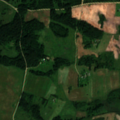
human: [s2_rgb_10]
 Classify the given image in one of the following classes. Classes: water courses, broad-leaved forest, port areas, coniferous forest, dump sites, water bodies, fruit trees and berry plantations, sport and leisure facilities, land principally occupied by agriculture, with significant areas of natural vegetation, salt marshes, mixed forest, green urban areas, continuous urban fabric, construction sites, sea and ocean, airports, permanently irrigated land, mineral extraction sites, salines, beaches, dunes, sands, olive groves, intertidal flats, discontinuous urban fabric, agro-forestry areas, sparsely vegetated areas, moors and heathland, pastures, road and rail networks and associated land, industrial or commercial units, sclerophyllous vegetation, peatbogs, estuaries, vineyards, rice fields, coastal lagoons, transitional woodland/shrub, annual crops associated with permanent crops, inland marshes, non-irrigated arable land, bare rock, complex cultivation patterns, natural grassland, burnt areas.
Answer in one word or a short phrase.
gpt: non-irrigated arable land, pastures, land principally occupied by agriculture, with significant areas of natural vegetation, broad-leaved forest, mixed forest, transitional woodland/shrub